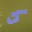
Label: 5